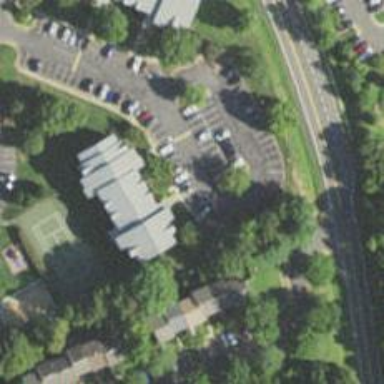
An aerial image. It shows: Parking space.